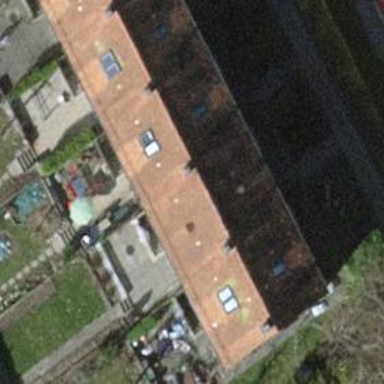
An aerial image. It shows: Beige house with gabled roof made of roof tiles in orangered color. The roof is oriented across the building.